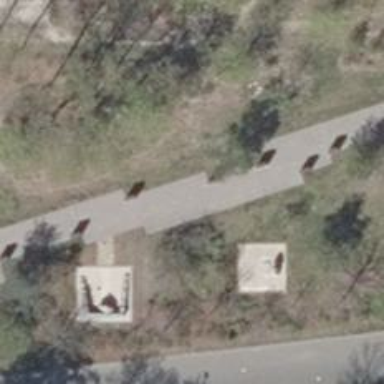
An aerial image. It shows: Memorial site with historic significance.